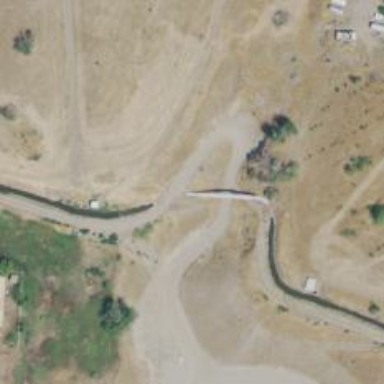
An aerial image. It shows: Irrigation canal passing through culvert tunnel.